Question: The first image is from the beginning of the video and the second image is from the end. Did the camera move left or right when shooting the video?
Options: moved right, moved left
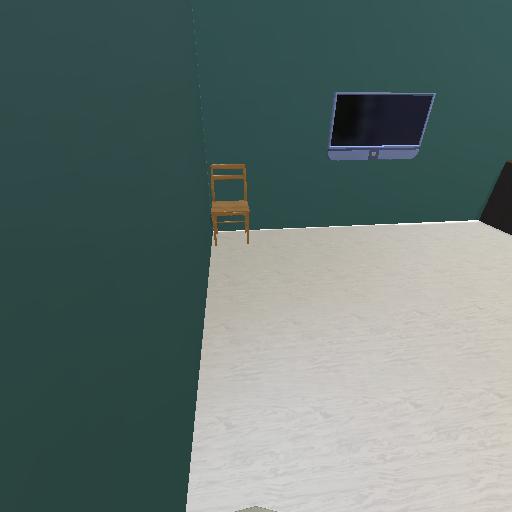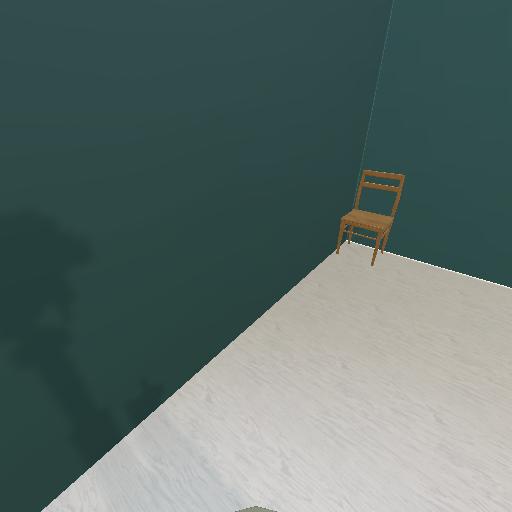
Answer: moved right